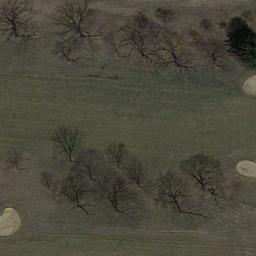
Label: golf_course